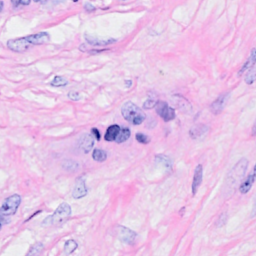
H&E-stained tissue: Breast